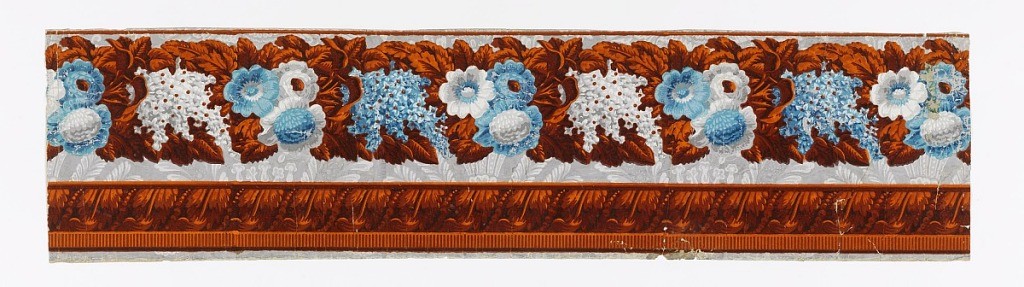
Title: Border
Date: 1800–1820
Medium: Block-printed and flocked on handmade paper
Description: Banding of closely-packed white and blue flowers, some with orange and red flocked centers, and orange and red flocked leaves, on gray ground with floral fill in light gray and white imitating patterned fabric background. At bottom, architectonic banding of acanthus leaves diagonally oriented, and lines in red and orange flocking.